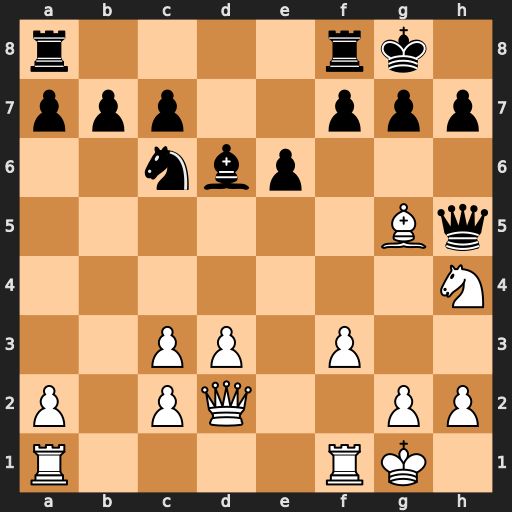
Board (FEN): r4rk1/ppp2ppp/2nbp3/6Bq/7N/2PP1P2/P1PQ2PP/R4RK1
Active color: w
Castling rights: -
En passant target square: -
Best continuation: g4 Qxg5 Qxg5